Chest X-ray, PA view. Patient: 52 years old, sex F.
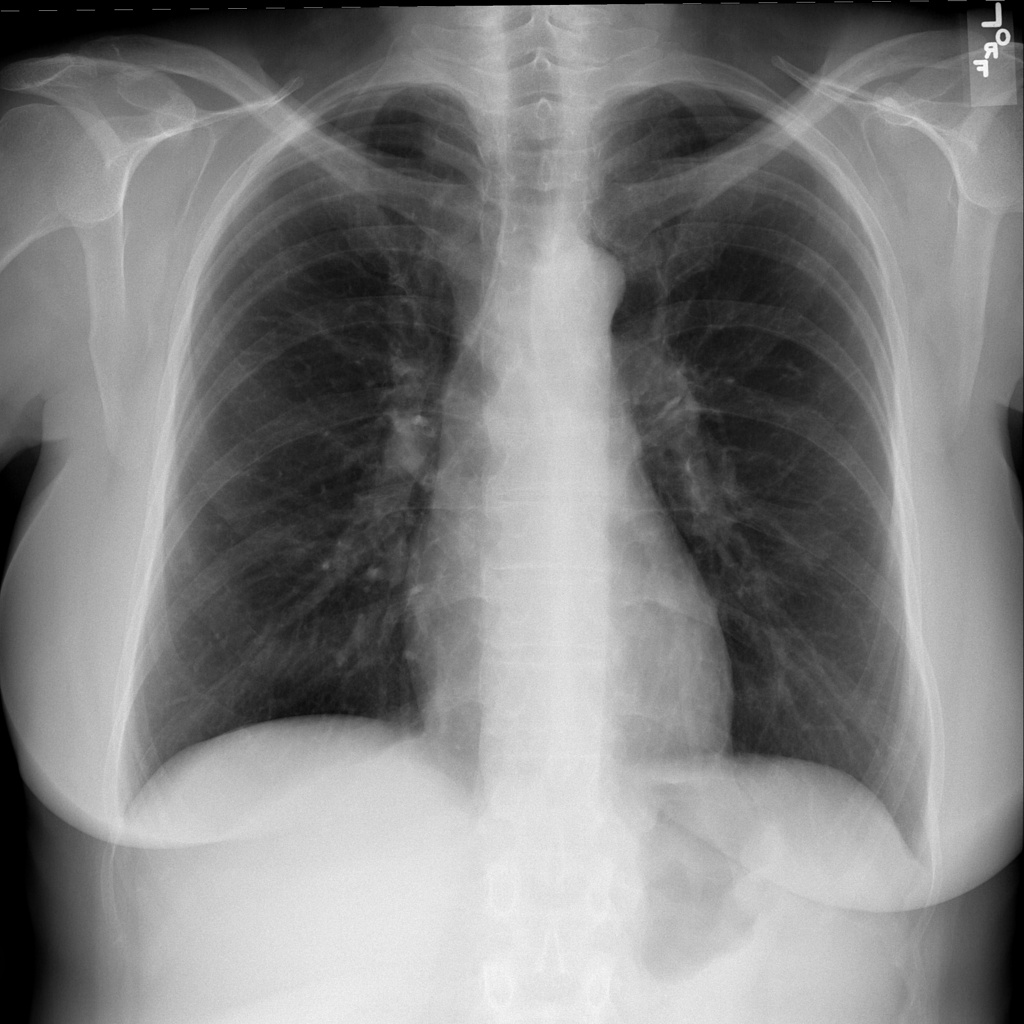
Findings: No Finding